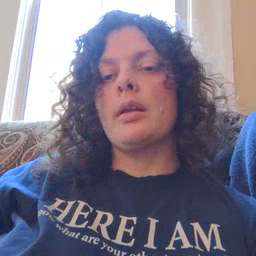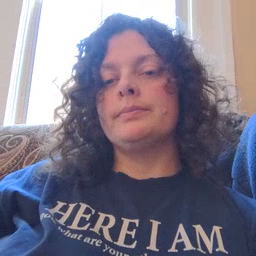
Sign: wake